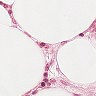
Metastatic tissue present: no